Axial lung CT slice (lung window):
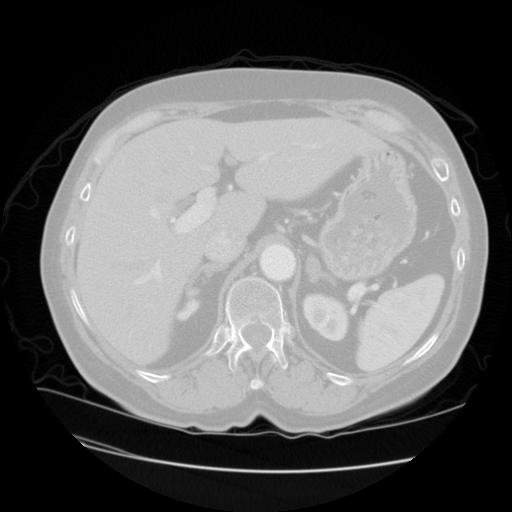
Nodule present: no